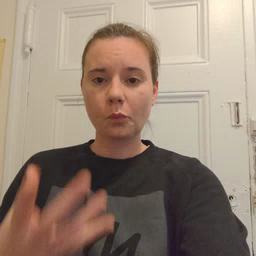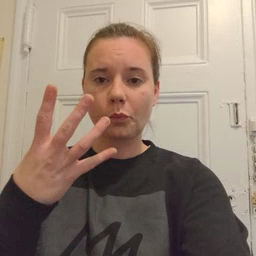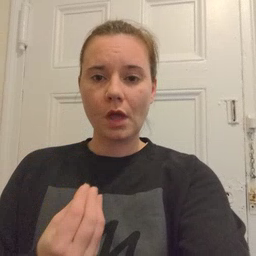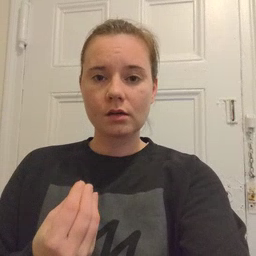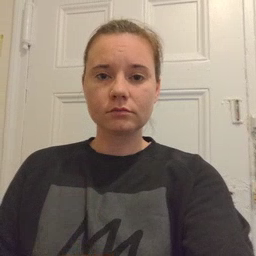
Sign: wet